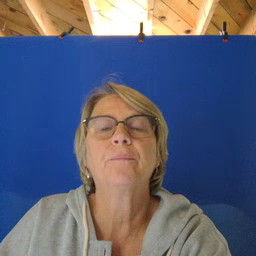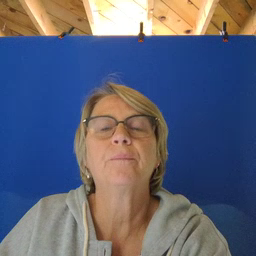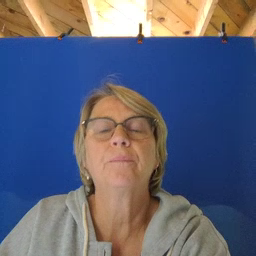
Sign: dog